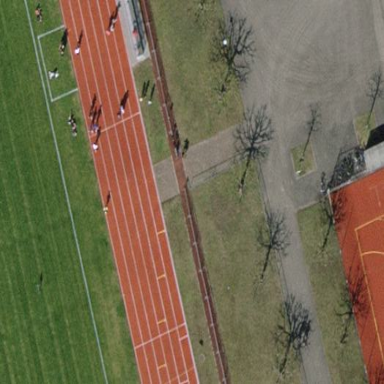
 designed for leisure and sports activities."